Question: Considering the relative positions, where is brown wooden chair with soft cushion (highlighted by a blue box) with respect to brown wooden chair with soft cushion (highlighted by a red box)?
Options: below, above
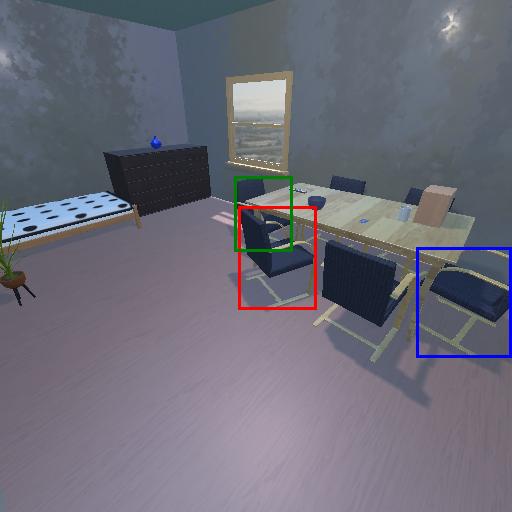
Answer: below